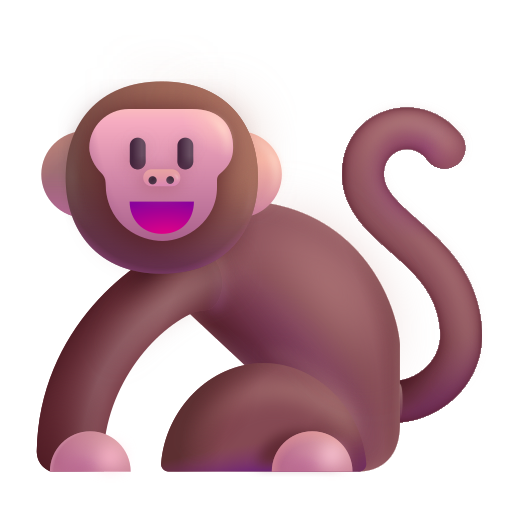
monkey color